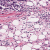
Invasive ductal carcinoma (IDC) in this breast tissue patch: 1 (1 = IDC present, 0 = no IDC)